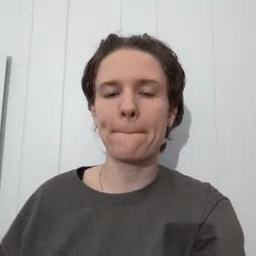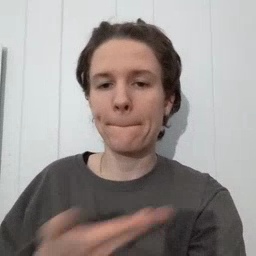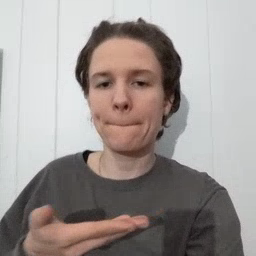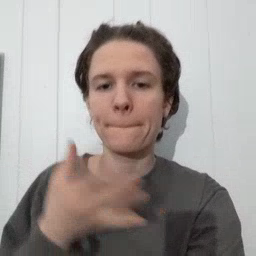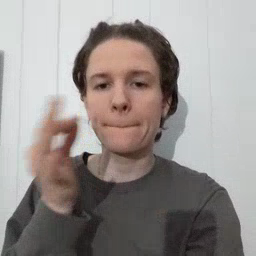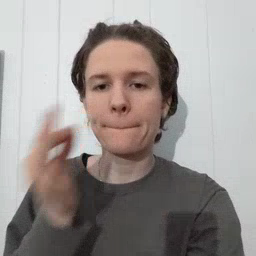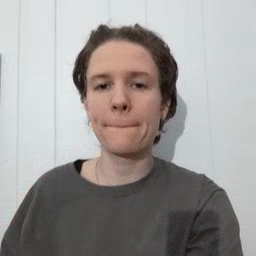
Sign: kitty